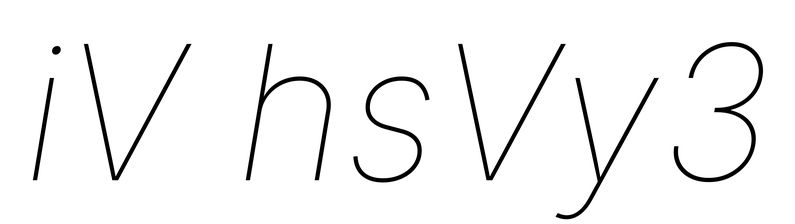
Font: Inter-Italic_Thin_Italic